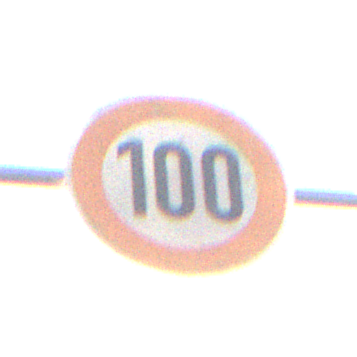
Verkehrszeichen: Geschwindigkeit100
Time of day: SunriseSunset
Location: Outdoor (Urban)
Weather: PartlyCloudy
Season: Autumn
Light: Natural